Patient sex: M
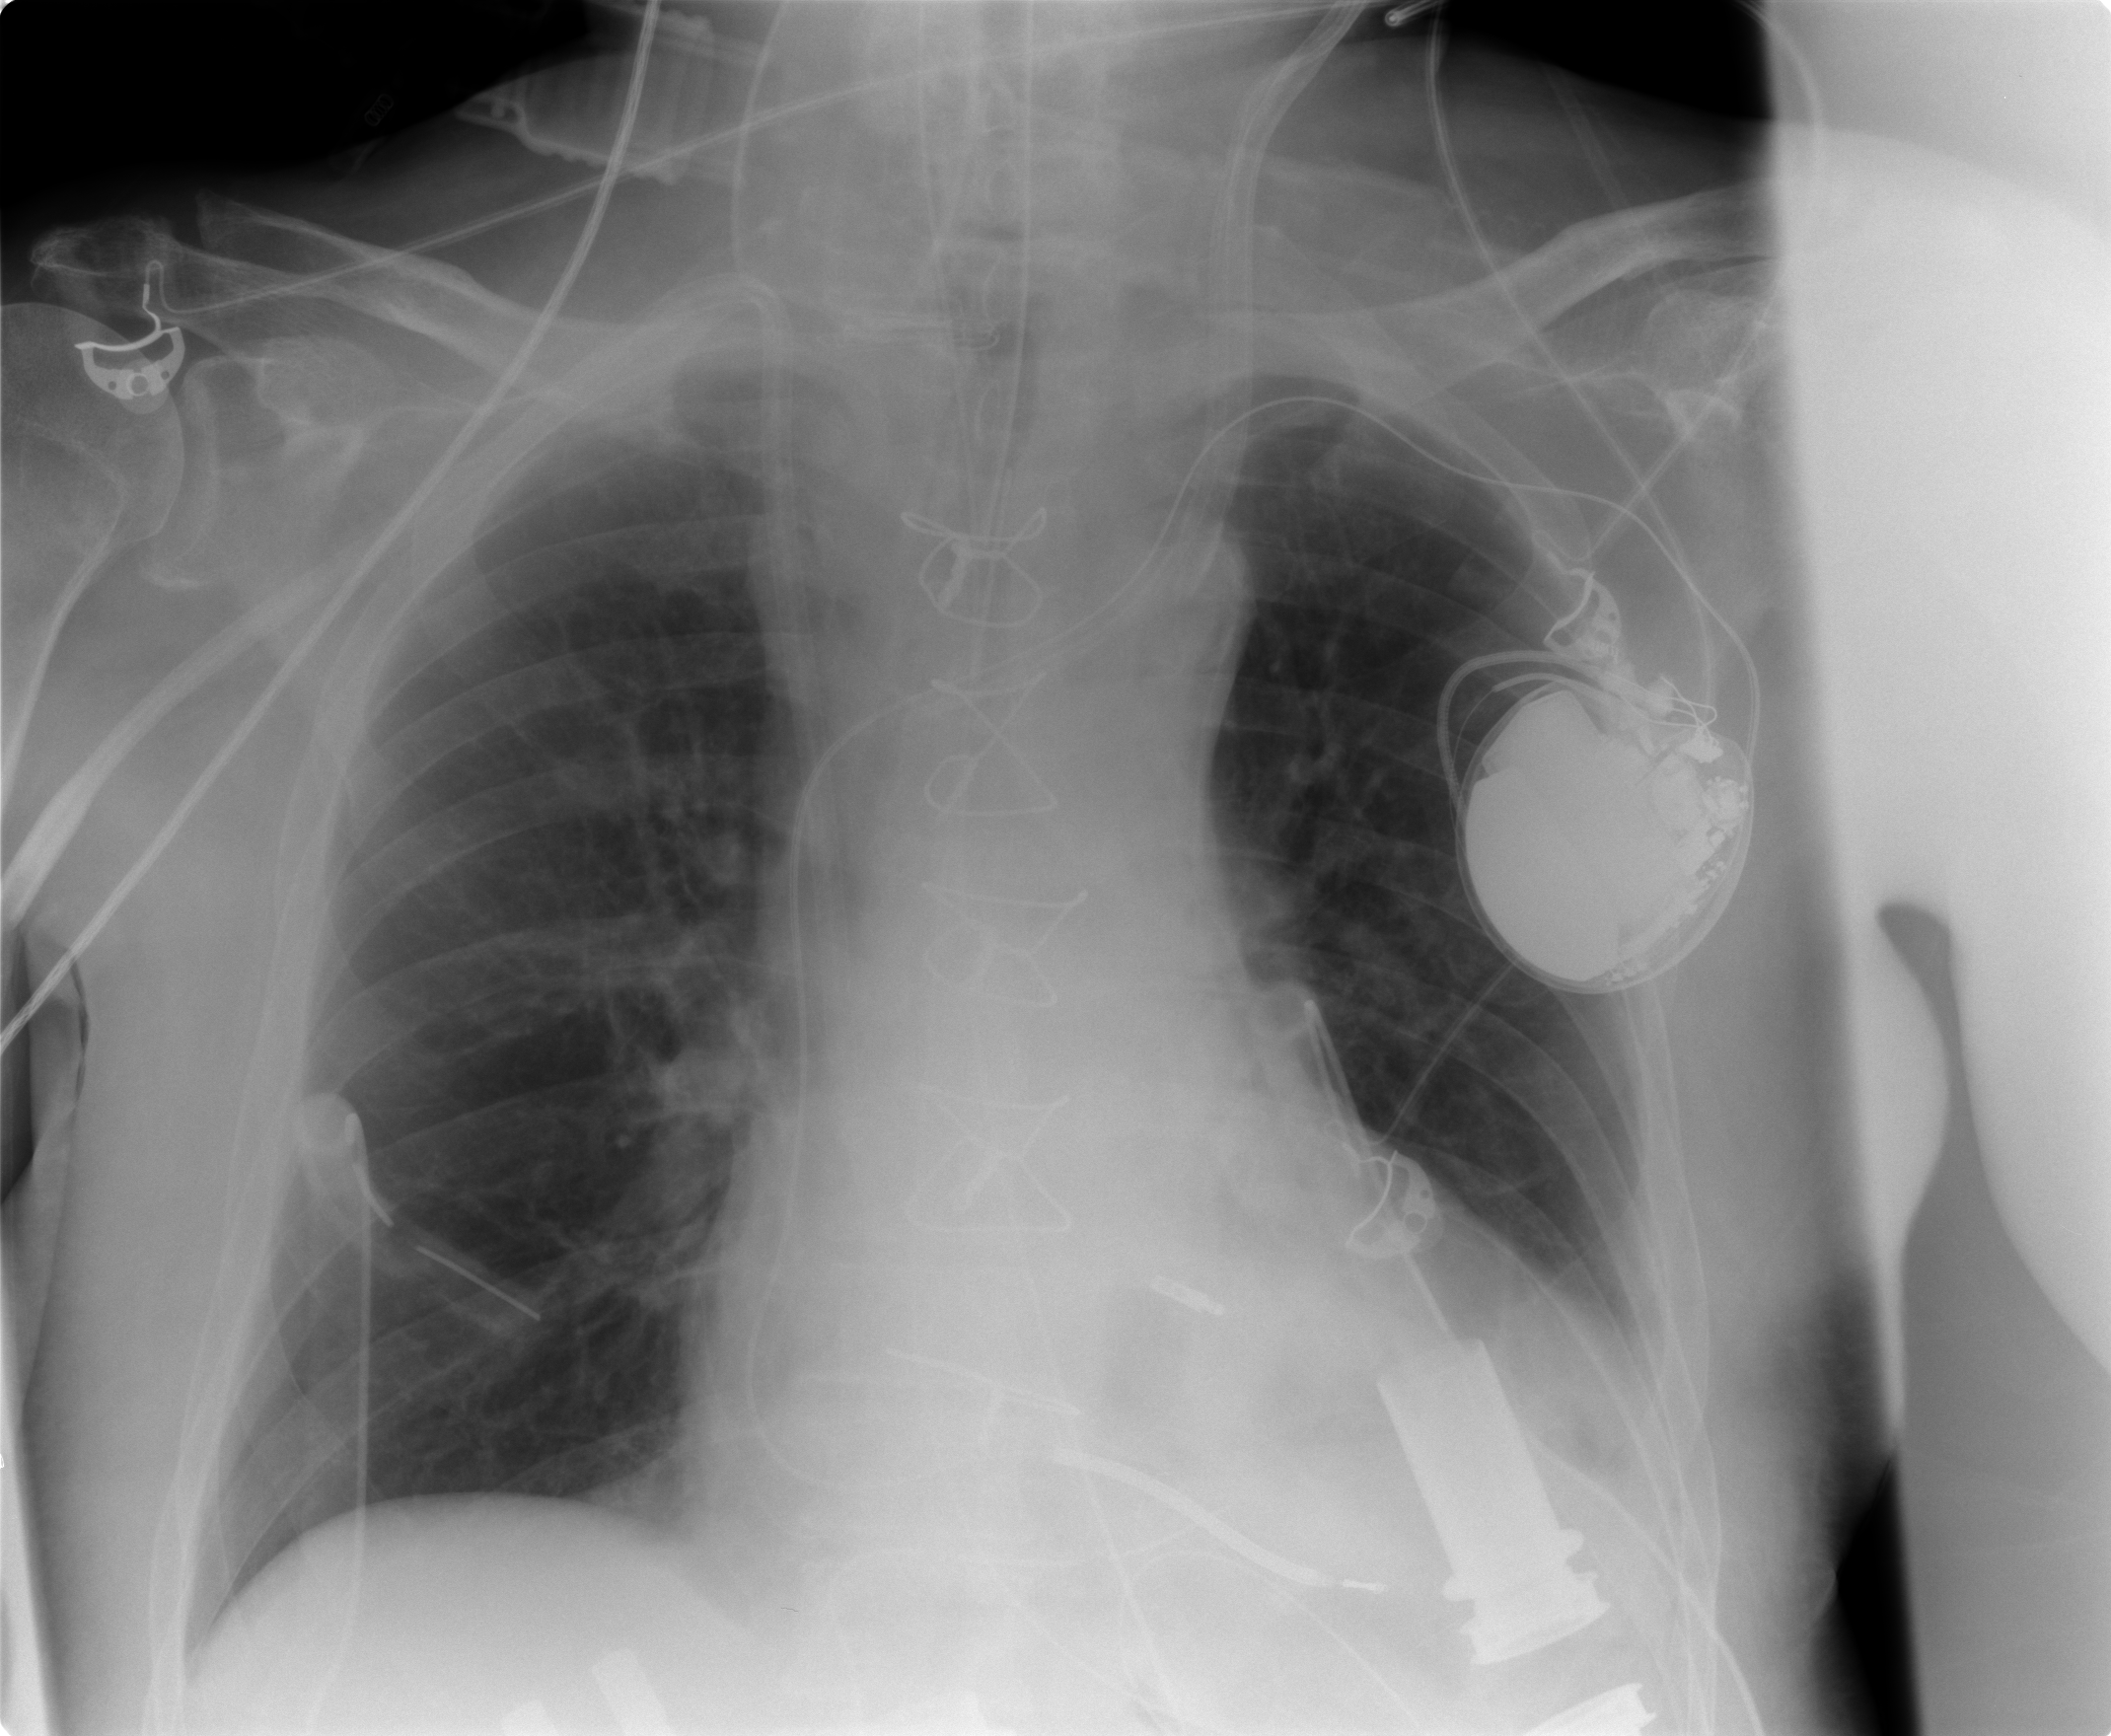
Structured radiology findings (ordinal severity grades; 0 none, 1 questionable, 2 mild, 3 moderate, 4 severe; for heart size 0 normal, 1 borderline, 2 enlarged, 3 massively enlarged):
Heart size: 2
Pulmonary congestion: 0
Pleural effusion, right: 0
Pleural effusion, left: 2
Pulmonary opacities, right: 0
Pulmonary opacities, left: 0
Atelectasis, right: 0
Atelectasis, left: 2